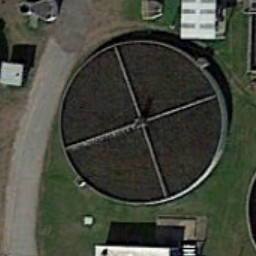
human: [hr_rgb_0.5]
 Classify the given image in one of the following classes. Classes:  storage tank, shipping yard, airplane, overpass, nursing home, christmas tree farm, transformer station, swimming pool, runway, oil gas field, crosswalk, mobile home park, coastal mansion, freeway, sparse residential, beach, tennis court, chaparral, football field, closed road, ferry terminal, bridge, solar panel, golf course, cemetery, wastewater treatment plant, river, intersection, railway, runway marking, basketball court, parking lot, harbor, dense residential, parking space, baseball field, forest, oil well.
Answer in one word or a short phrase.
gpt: wastewater treatment plant